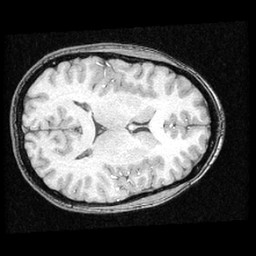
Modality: T1w
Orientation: axial
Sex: female
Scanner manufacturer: ge
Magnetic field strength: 1.5 T
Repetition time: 21 s
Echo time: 0.008 s